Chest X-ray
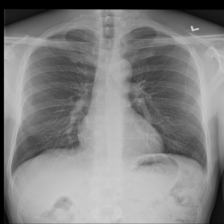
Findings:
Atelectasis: negative
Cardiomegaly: negative
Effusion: negative
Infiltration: negative
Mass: negative
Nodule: negative
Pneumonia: negative
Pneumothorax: negative
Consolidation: negative
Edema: negative
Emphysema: negative
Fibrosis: negative
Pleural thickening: negative
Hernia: negative